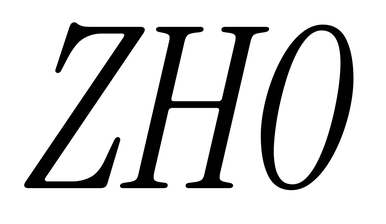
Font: InstrumentSerif-Italic